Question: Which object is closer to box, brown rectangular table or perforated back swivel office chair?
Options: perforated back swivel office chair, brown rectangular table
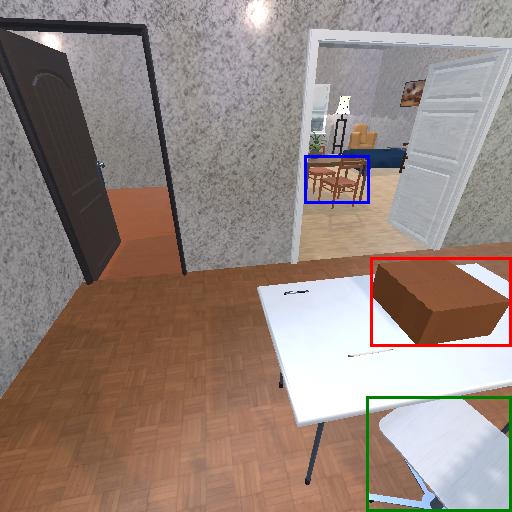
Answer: perforated back swivel office chair